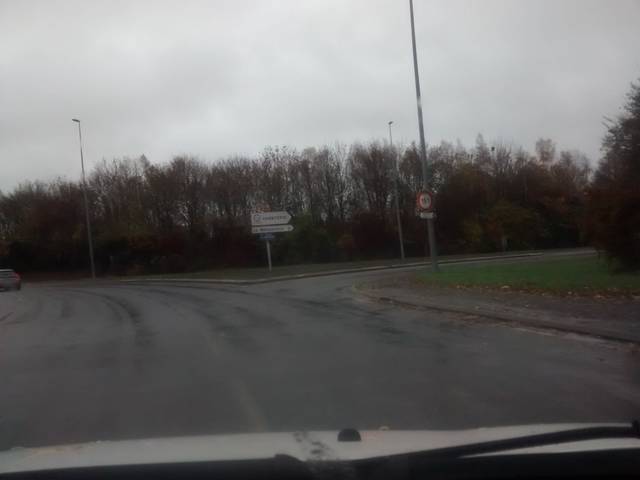
Region: France
Coordinates: 48.101, -1.609